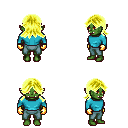
a pixel art fantasy rpg character, female body template, orc, green skin, teal long-sleeve shirt, teal pants, gold loose hair, gold gloves, four views (front, back, left, right), 2x2 character sprite sheet, small pixel art, hard edges, no anti-aliasing